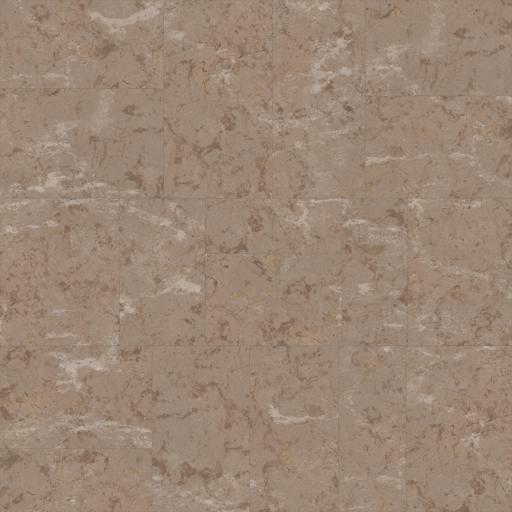
Tags: floor marble stone tiled tiles tiling